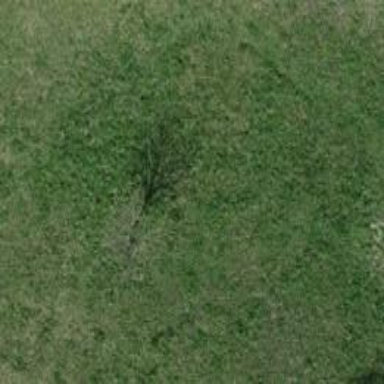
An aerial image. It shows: Single tag "natural: tree."